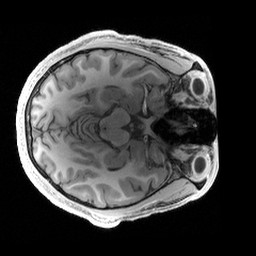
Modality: T1w
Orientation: axial